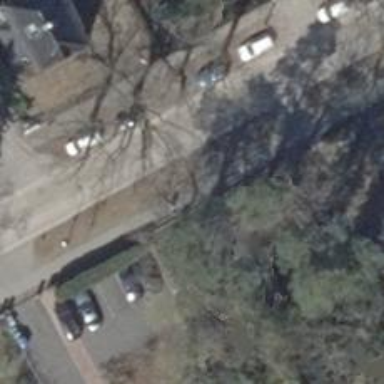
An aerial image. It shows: Sidewalk.